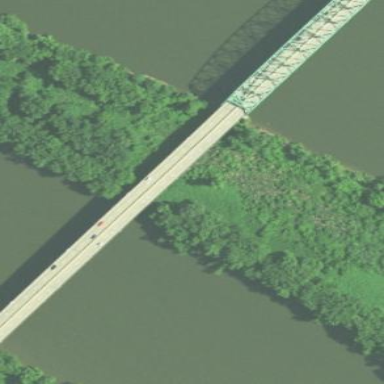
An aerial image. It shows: Man-made bridge.